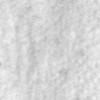
Label: no_change